Question: I've been told that my XML layout is . How else can I arrange it? Here's a picture of what I want my layout to look like:

Is it possible to place the image and s in a single layout?
'''
<?xml version="1.0" encoding="utf-8"?>
<RelativeLayout xmlns:p1="http://schemas.android.com/apk/res/android"
p1:layout_width="match_parent"
p1:layout_height="match_parent"
p1:id="@+id/relativeLayout1"
p1:background="@drawable/pickcitybackground">
<RelativeLayout
p1:minWidth="25px"
p1:minHeight="25px"
p1:layout_width="229.0dp"
p1:layout_height="217.0dp"
p1:id="@+id/relativeLayout2"
p1:paddingTop="90dp"
p1:gravity="center">
<ImageView
p1:src="@drawable/Pick"
p1:layout_width="120dp"
p1:layout_height="120dp"
p1:id="@+id/pick"
p1:background="#02ffffff"
p1:scaleType="centerCrop" />
</RelativeLayout>
<RelativeLayout
p1:minWidth="25px"
p1:minHeight="25px"
p1:layout_width="331.5dp"
p1:layout_height="217dp"
p1:id="@+id/relativeLayout3"
p1:paddingTop="90dp"
p1:gravity="right">
<ImageButton
p1:src="@drawable/austinButton"
p1:layout_width="120dp"
p1:layout_height="120dp"
p1:id="@+id/austinButton"
p1:background="#02ffffff"
p1:scaleType="centerCrop" />
</RelativeLayout>
<RelativeLayout
p1:minWidth="25px"
p1:minHeight="25px"
p1:layout_width="229dp"
p1:layout_height="match_parent"
p1:id="@+id/relativeLayout4"
p1:paddingTop="15dp"
p1:gravity="center">
<ImageButton
p1:src="@drawable/nashvilleButton"
p1:layout_width="120dp"
p1:layout_height="120dp"
p1:id="@+id/nashvilleButton"
p1:scaleType="centerCrop"
p1:background="#02ffffff" />
</RelativeLayout>
<RelativeLayout
p1:minWidth="25px"
p1:minHeight="25px"
p1:layout_width="331.5dp"
p1:layout_height="match_parent"
p1:id="@+id/relativeLayout5"
p1:gravity="right"
p1:paddingTop="265dp">
<ImageButton
p1:src="@drawable/newyorkButton"
p1:layout_width="120dp"
p1:layout_height="120dp"
p1:id="@+id/newyorkButton"
p1:background="#02ffffff"
p1:scaleType="centerCrop" />
</RelativeLayout>
<RelativeLayout
p1:minWidth="25px"
p1:minHeight="25px"
p1:layout_width="229dp"
p1:layout_height="match_parent"
p1:id="@+id/relativeLayout6"
p1:gravity="center"
p1:paddingTop="350dp">
<ImageButton
p1:src="@drawable/sanfranButton"
p1:layout_width="120dp"
p1:layout_height="120dp"
p1:id="@+id/sanfranButton"
p1:background="#02ffffff"
p1:scaleType="centerCrop" />
</RelativeLayout>
<RelativeLayout
p1:minWidth="25px"
p1:minHeight="25px"
p1:layout_width="331.5dp"
p1:layout_height="match_parent"
p1:id="@+id/relativeLayout7"
p1:gravity="right"
p1:paddingTop="435dp">
<ImageButton
p1:src="@drawable/seattleButton"
p1:layout_width="120dp"
p1:layout_height="120dp"
p1:id="@+id/seattleButton"
p1:background="#02ffffff"
p1:scaleType="centerCrop" />
</RelativeLayout>
'''
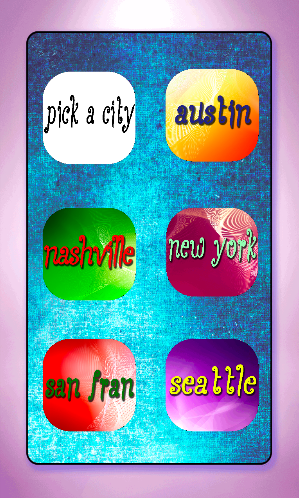
Answer: What I can see from here, is that you use relative layouts inside a relative layout. It should be possible to reduce your XML to only one relative layout.
Arrange your buttons using 'android:layout_marginRight="10dp"' 'android:layout_marginLeft="10dp"''android:layout_marginTop="10dp"''android:layout_marginBottom="10dp"'
Replace the "10dp" value with the one you need to.
Hope that helped